Question: An example of the board I would have to read from is something like this:

Now, the "Test File" is only the name of the board, and this won't be stored in the array. The "3 3" part specifies the dimensions of the board, yet also won't be read into the array. The only bits I need to read into the array are the characters below these lines.
This is my code:
'''
public static void main(String[] args) throws IllegalStateException {
int lineCount = 0;
String[] rowN = null;
try {
Scanner boardInput = new Scanner(new File(args[0]));
Scanner movesInput = new Scanner(new File(args[1]));
col = boardInput.nextLine().split("").length; // counts the columns
while (boardInput.hasNextLine()) { // iterates through board file
rows++; // counts the rows
}
rows -= 2;
String line = boardInput.nextLine();
while(boardInput.hasNextLine()){
if (lineCount > 1){
rowN = line.split("");
boardArray[lineCount-2] = rowN;
line = boardInput.nextLine();
lineCount++;
}
}
System.out.println(Arrays.deepToString(boardArray));
//playGame();
boardInput.close();
movesInput.close();
} catch (Exception e) {
e.printStackTrace();
}
}
'''
I feel it only helpful if I explain the reasoning behind my attempt. First I managed to find the no.columns simply by reading in one of the lines, and getting its length. Second, I managed to find the number of rows by iterating through the file and counting the number of lines, and then subtracted 2, to account for the previous unwanted lines. With this, I get the dimensions of my array ; rows and col.
The next part I found more tricky. I iterated through the file again, and checked if the variable lineCount is bigger than 1 ( to account for the previous lines). If so, then designated the array equal to the different characters of the first row of characters that we want. After this point I got stuck, and have been trying for a while now to solve this problem. Thank you for your time!
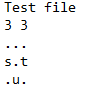
Answer: I don't understand why you try to get the board dimension from the dimensions of the text files, if you could straight read it from said file.
And the way you currently try to do it seems to me like it contains some errors:
'''
col = boardInput.nextLine().split("").length;
'''
This will give you if you look at the test file 9 columns because the first line in your test file: "Test file" contains 9 characters, but the board is only 3 wide.
Determining the row like you do now will also give problems, because 'boardInput.hasNextLine()' won't change until you actually take the next line using 'boardInput.nextLine()', so you essentially have an infinite while loop there.
Fixing this is actually quite easy because the file contains the informations about column and row:
'''
String name = boardInput.nextLine(); // Store the name of the board so the next line can be processed.
String[] rowAndCol = boardInput.nextLine().split(" "); // Takes the second line and splits it into its two parts.
// Parse the two Strings to integers(Assuming the first number is the row and the second is the column):
int row = Integer.parseInt(rowAndCol[0]);
int col = Integer.parseInt(rowAndCol[1]);
'''
Now with that out of the way it's time to solve the problem you actually asked about. First of all you need to make a 2-dimensional array representing your board and then fill it with the characters each line. Filling the Array is actually pretty easy because you can convert a String to an array of chars with a single function call:
'''
char[][] board = new char[row][];
for(int r = 0; r < row; r++) {
board[r] = boardInput.nextLine().toCharArray();
}
'''
An interesting thing to note is that you don't even need to know the number of columns to make a correct array(assuming the file is correctly formatted).